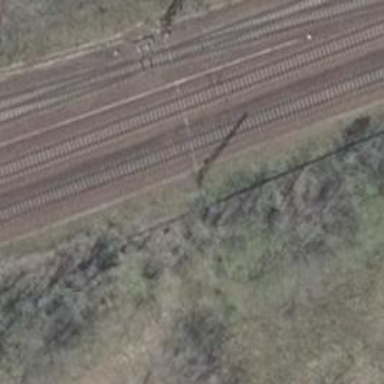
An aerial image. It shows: Milestone along the railway track with catenary mast.